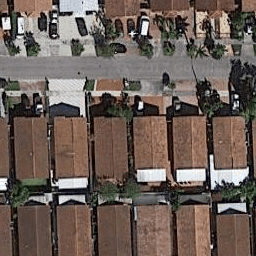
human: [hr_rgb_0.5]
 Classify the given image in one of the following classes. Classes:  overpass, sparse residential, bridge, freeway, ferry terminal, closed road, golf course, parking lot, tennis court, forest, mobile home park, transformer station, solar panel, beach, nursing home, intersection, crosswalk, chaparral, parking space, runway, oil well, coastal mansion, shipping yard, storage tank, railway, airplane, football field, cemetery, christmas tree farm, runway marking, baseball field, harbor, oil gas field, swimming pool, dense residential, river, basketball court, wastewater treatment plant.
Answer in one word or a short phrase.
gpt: dense residential